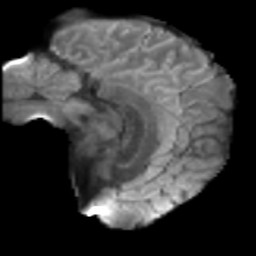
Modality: T2w
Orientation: sagittal
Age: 46
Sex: male
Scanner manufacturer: ge
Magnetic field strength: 3 T
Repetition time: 3.65 s
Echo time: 0.0807 s